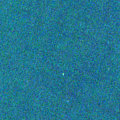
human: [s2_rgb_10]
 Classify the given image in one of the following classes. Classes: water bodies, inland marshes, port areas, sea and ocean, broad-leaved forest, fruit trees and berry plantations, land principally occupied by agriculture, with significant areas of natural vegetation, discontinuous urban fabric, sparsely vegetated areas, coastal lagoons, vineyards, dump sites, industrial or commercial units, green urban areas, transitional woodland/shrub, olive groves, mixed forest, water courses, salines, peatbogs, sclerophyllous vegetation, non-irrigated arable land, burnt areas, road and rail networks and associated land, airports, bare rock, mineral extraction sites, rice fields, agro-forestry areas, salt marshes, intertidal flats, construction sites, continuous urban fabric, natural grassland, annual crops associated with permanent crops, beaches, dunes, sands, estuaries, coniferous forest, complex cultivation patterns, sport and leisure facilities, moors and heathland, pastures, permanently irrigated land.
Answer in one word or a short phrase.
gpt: sea and ocean